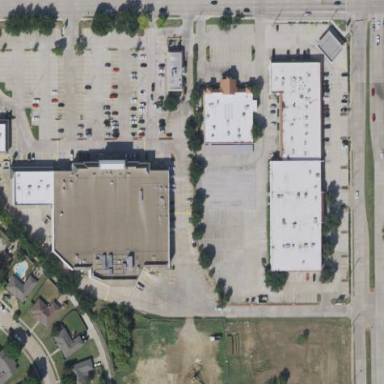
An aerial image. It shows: Retail area.